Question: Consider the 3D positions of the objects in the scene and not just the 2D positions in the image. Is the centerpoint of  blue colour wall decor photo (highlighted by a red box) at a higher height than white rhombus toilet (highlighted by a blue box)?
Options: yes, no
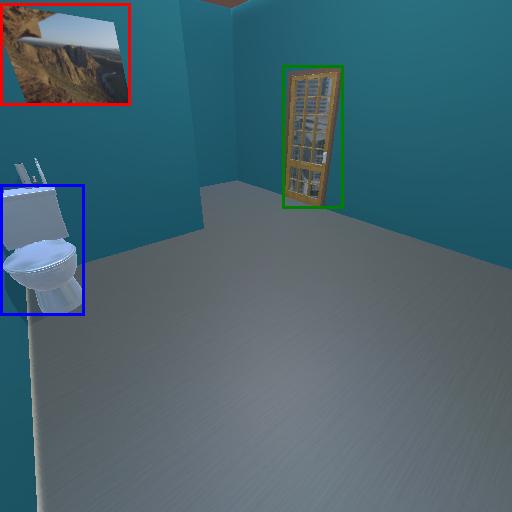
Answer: yes